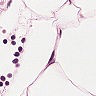
Metastatic tissue present: no